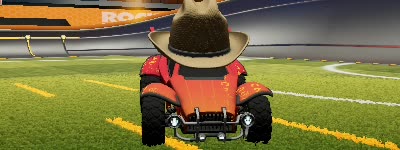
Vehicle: octane